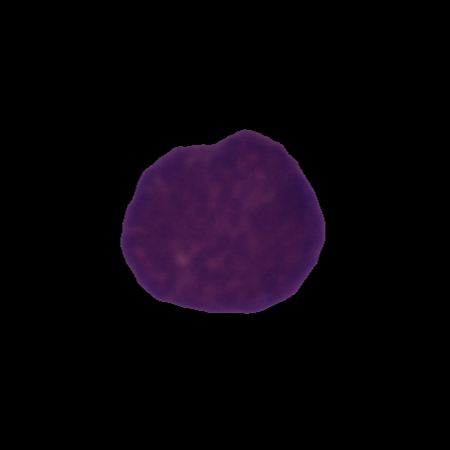
Label: cancer